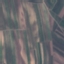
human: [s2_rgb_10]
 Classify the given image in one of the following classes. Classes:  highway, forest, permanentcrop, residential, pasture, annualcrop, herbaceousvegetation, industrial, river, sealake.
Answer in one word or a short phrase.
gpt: PermanentCrop